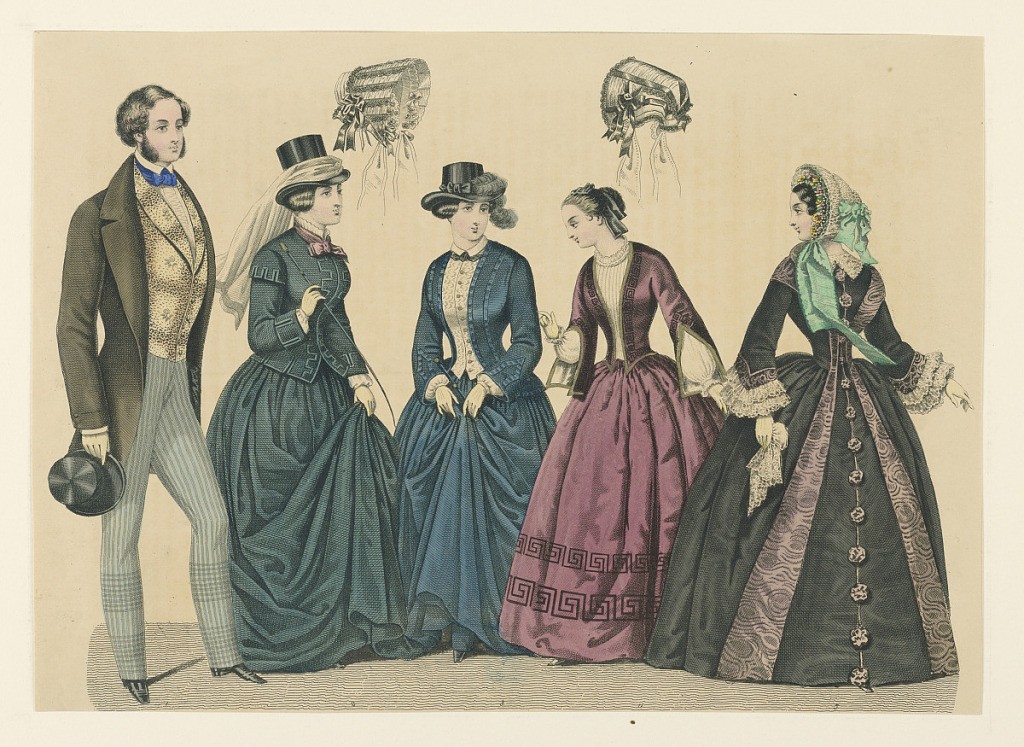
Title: Fashion Plate with Ladies' Headwear
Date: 19th century
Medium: Hand-colored engraving on paper
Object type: Print
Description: Fashion Plate with Ladies' Headwear.